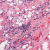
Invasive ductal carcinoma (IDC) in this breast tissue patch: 0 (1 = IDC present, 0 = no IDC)